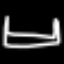
Label: bed